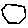
Label: hexagon